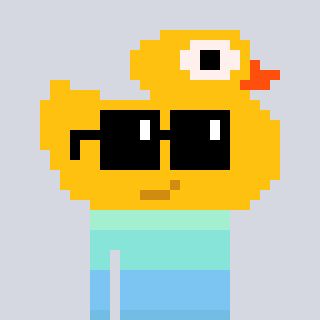
a pixel art character with square black sunglasses, a ducky-shaped head and a peachy-colored body on a cool background